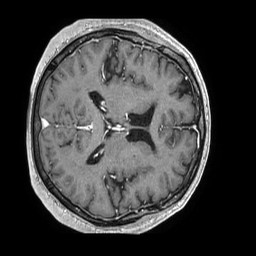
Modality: T1w
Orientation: axial
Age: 64
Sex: male
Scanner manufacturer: philips
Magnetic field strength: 1.5 T
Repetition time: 0.007834 s
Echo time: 0.003626 s